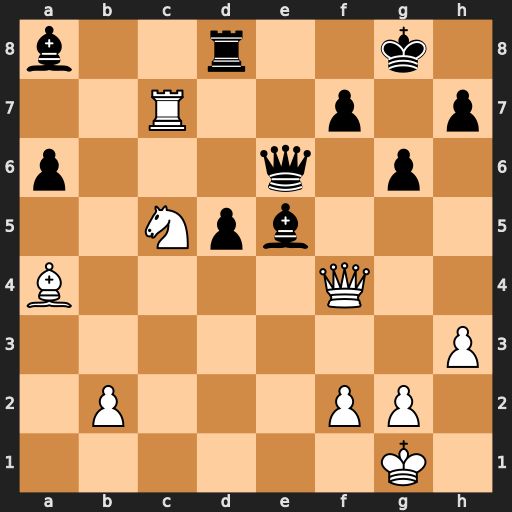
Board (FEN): b2r2k1/2R2p1p/p3q1p1/2Npb3/B4Q2/7P/1P3PP1/6K1
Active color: w
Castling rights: -
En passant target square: -
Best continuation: Nxe6 Bxf4 Nxf4